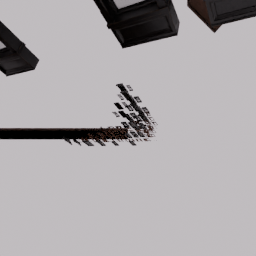
Label: architecture